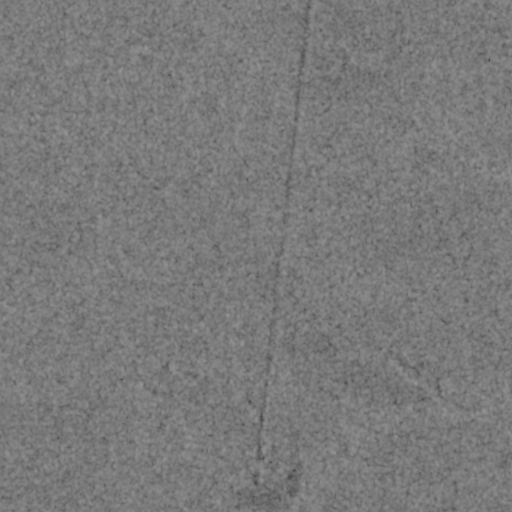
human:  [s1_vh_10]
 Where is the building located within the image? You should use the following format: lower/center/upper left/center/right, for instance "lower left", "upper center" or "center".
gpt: The building is located in the lower center of the image.
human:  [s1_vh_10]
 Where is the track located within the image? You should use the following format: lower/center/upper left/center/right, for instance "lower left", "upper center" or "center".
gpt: There is no track in the image.

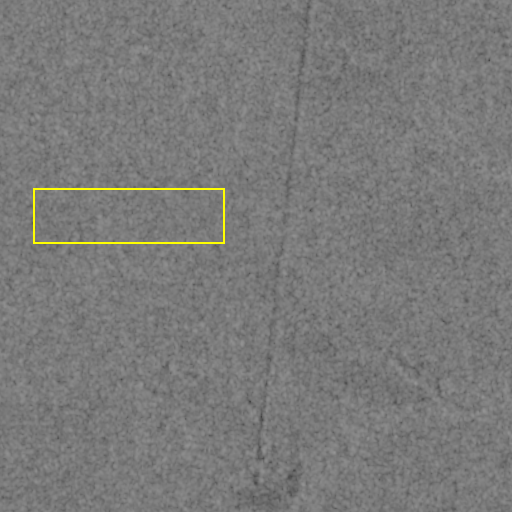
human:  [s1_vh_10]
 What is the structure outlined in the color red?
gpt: There is no red outline.
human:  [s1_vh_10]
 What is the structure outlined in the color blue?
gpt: There is no structure outlined in blue.